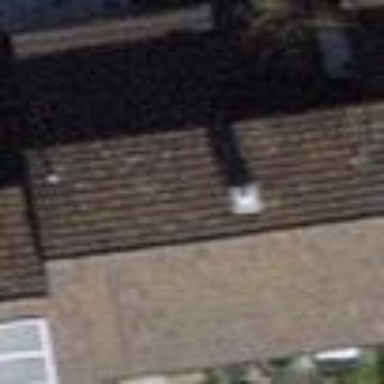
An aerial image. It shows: Building with tiled roof.